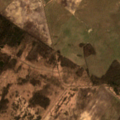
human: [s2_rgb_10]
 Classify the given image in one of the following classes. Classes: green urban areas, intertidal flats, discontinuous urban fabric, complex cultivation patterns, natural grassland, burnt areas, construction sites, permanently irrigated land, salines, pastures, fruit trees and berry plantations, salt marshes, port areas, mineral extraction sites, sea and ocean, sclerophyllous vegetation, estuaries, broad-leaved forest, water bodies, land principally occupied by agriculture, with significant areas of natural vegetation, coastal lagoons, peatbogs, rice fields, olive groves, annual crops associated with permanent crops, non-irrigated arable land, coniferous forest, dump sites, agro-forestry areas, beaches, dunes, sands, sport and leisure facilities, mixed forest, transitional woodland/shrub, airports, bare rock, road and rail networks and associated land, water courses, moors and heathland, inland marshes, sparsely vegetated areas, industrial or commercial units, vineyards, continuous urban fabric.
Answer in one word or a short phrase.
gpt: non-irrigated arable land, complex cultivation patterns, broad-leaved forest, mixed forest, transitional woodland/shrub